Field crop: maize
Growth stage: 2
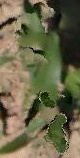
Species: maize